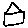
Label: house